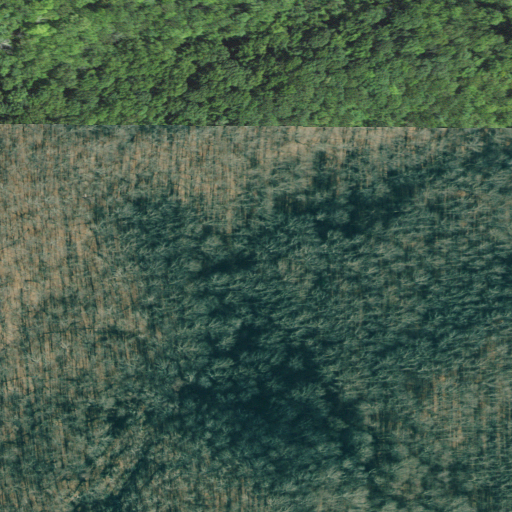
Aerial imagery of gap in Georgia named Hickorynut Gap containing deciduous forest and mixed forest